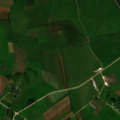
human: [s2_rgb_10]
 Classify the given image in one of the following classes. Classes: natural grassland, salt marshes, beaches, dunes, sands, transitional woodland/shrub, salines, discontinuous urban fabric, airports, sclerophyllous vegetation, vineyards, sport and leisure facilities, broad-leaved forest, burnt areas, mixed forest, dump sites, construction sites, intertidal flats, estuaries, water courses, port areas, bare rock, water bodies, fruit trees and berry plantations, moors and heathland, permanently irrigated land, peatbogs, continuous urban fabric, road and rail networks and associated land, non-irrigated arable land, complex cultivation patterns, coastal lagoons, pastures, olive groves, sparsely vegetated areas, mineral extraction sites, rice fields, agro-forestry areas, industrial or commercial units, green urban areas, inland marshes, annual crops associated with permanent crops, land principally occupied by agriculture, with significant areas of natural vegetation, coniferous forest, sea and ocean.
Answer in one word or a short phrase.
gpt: non-irrigated arable land, pastures, complex cultivation patterns, water bodies